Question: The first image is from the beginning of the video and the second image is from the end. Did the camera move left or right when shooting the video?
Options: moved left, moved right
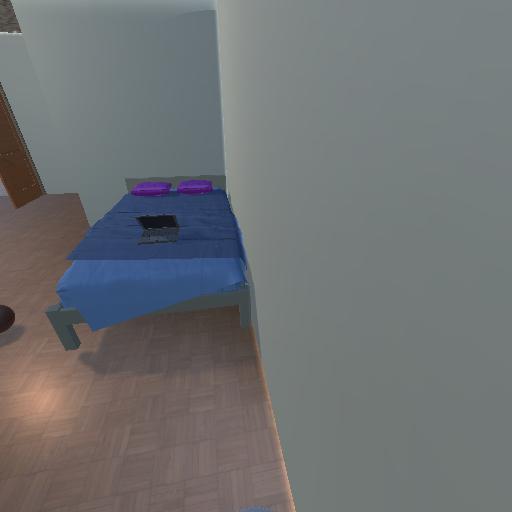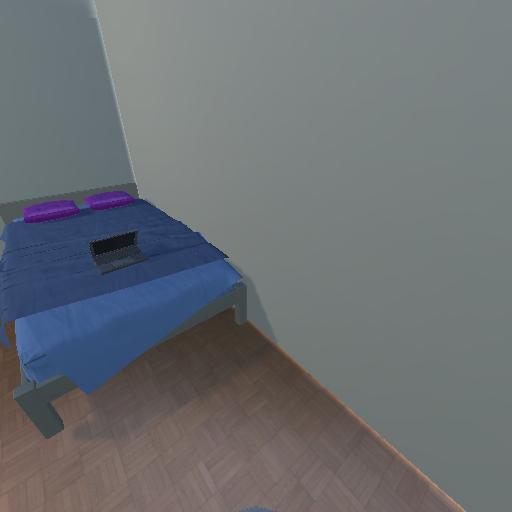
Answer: moved left